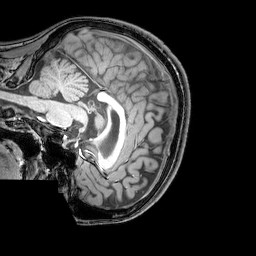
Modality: T1w
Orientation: sagittal
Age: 20
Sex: female
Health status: healthy
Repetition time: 0.081 s
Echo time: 0.037 s